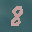
Label: 8